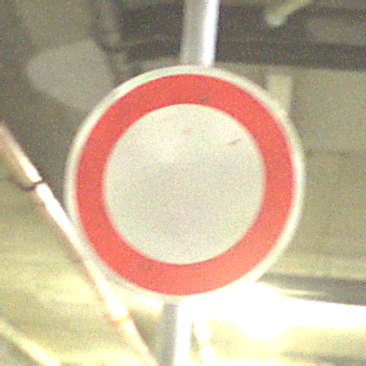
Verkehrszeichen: VerbotFahrzeugeAllerArt
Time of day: NotSpecified
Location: Indoor (Special)
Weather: NotSpecified
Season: NotSpecified
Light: Artificial